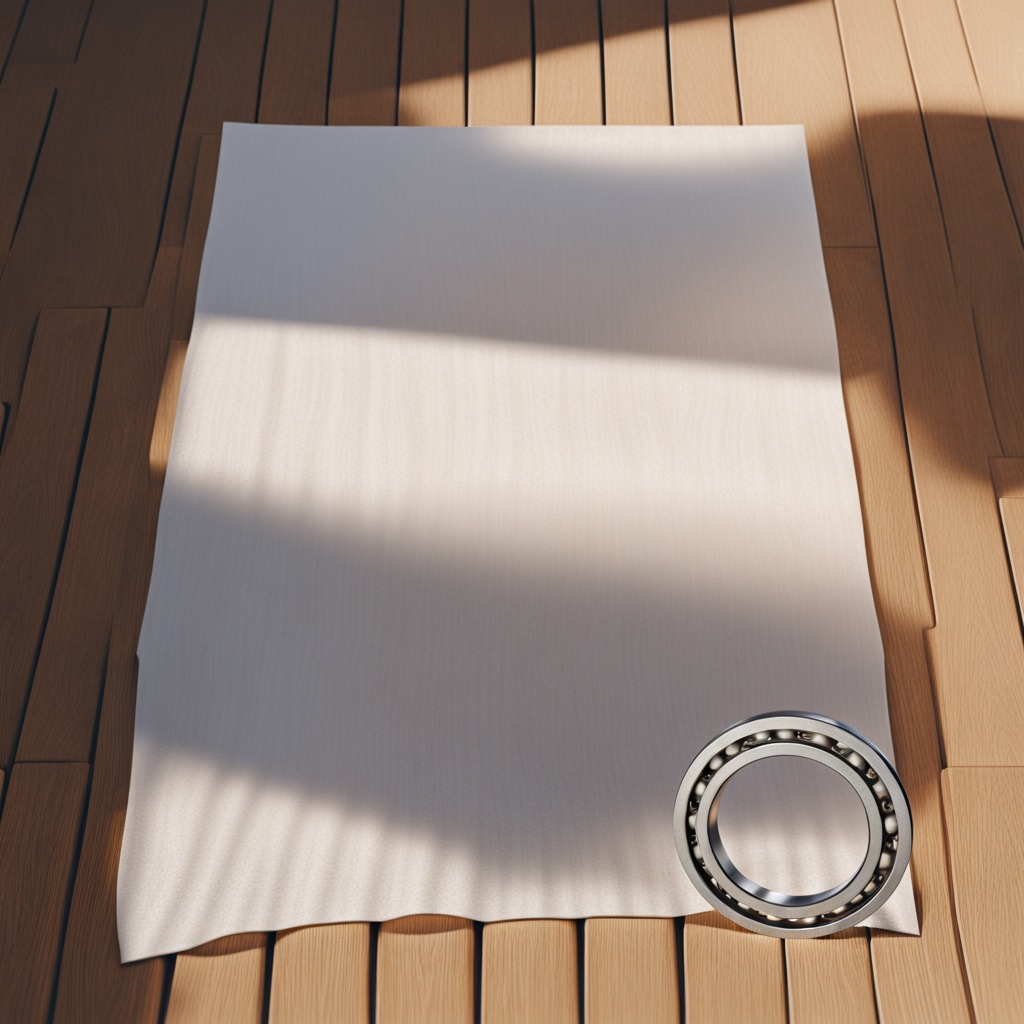
A metal ball bearing is lying on a wooden table in an outdoor workshop during daytime bright natural light soft shadows worn but beneath the cloth.